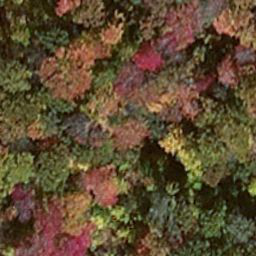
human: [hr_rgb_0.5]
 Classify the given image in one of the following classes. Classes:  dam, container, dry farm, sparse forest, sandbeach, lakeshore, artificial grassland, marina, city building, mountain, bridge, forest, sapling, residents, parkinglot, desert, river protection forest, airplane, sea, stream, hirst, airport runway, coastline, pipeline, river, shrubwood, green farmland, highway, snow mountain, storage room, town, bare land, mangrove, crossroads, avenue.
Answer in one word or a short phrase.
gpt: mangrove